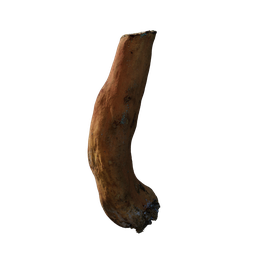
Label: nature